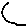
Label: moon